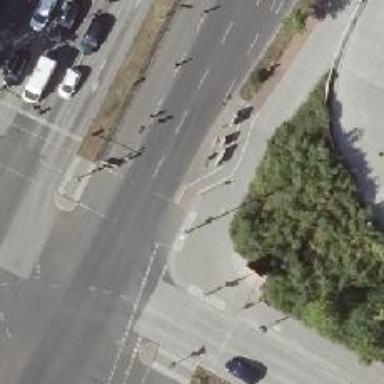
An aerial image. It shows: Cycleway.